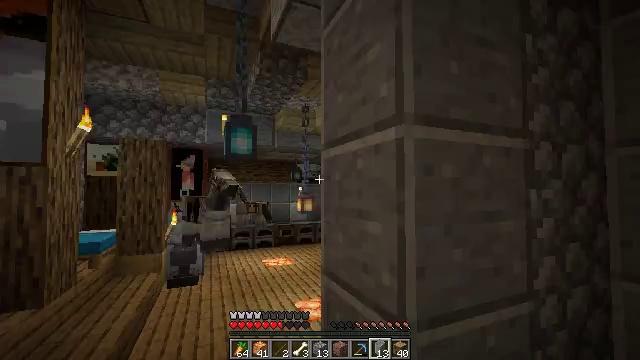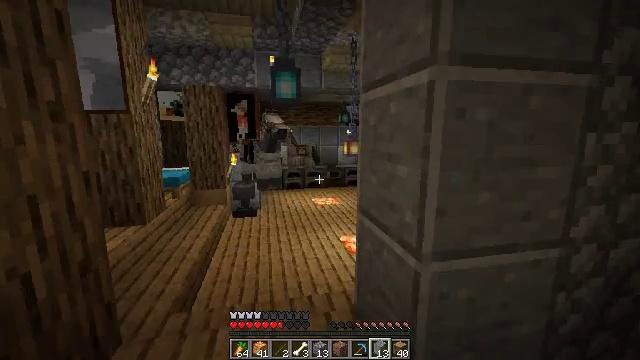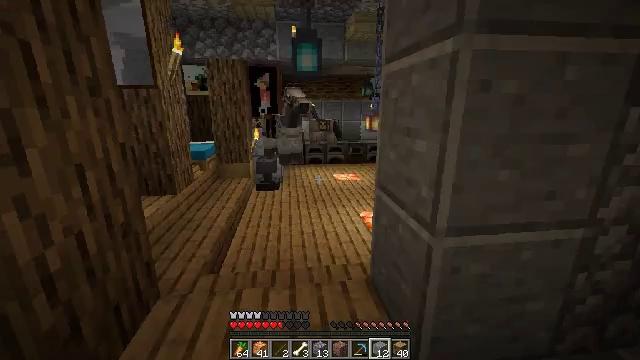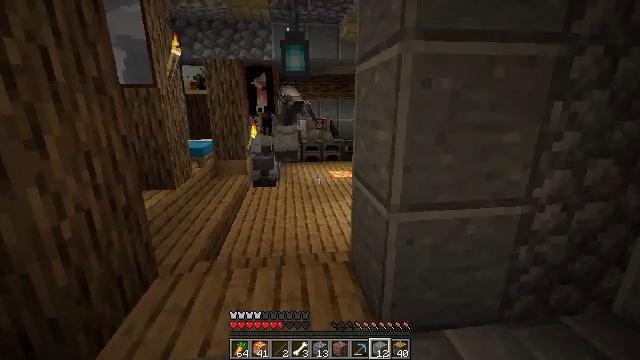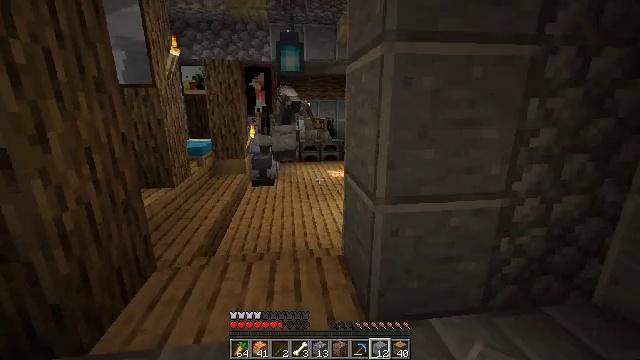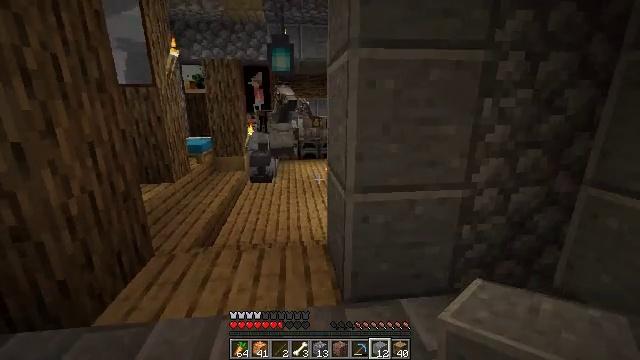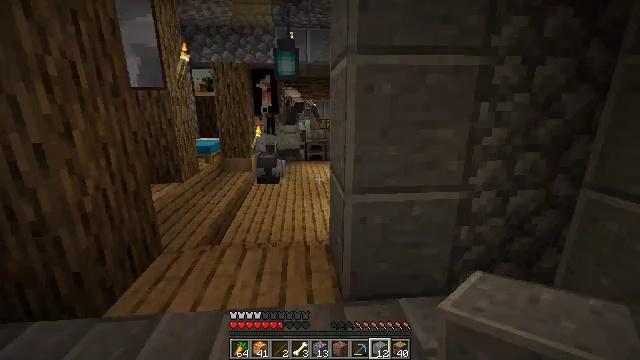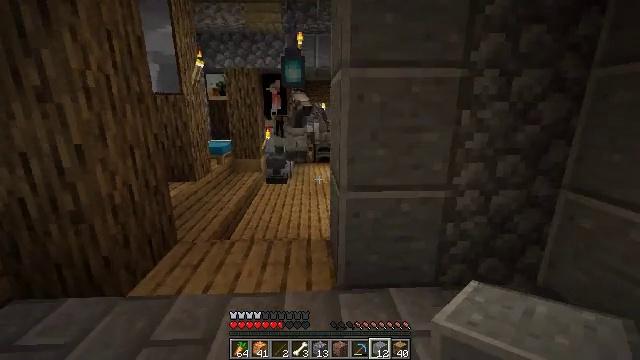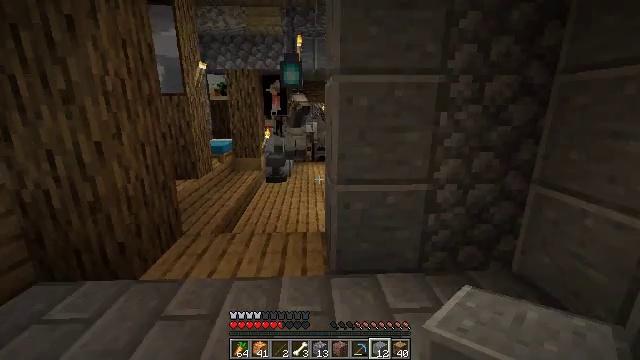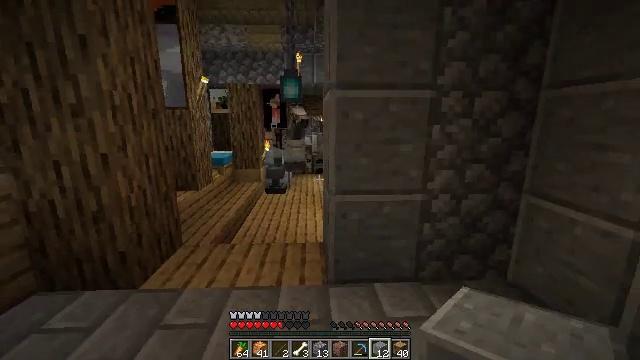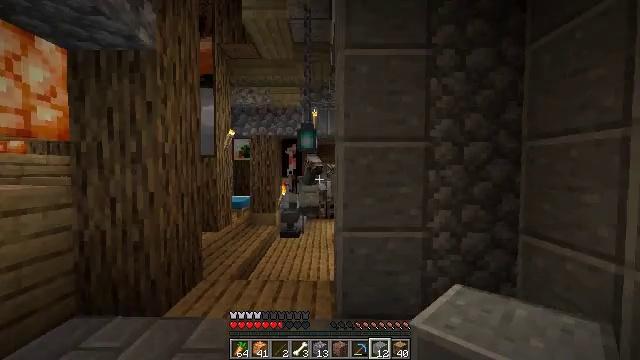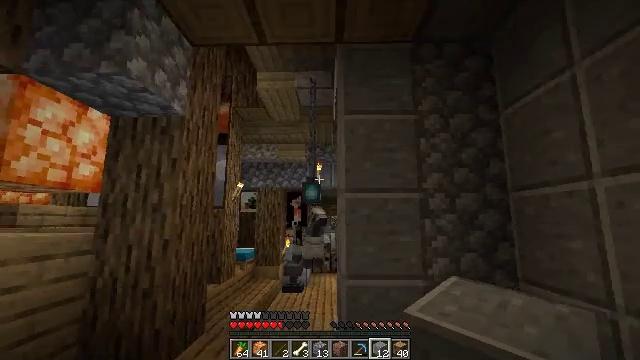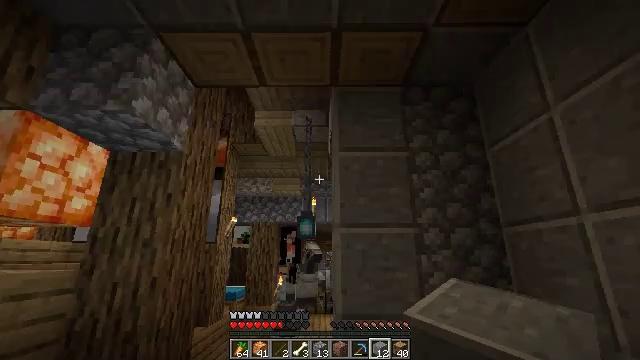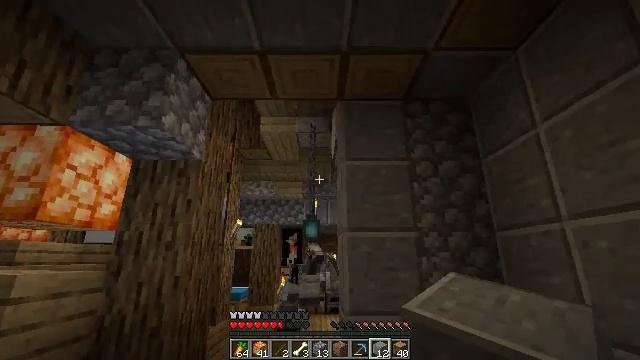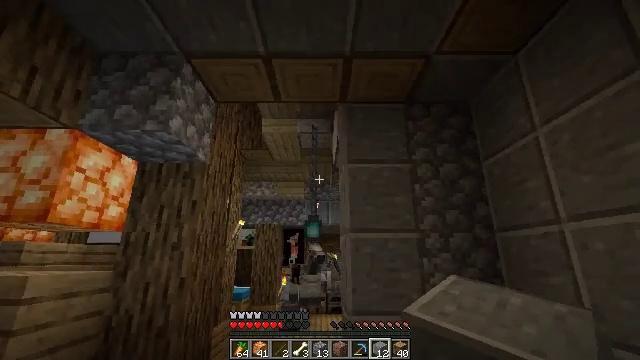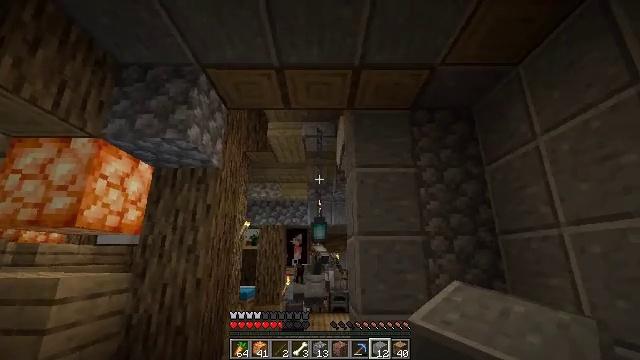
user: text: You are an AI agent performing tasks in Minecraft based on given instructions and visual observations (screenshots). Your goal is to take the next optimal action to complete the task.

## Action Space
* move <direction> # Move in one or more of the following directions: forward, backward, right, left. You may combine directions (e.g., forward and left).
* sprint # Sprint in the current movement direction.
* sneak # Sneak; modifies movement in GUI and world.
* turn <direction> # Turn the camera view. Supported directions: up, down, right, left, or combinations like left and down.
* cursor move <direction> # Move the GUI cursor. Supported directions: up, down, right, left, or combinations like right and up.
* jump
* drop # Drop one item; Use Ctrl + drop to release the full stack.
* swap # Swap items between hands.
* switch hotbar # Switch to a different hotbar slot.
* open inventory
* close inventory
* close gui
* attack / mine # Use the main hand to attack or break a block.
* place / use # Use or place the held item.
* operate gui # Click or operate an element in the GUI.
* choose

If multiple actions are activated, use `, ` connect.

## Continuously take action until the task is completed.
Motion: motion action
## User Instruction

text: Mine polished andesite from a structure.
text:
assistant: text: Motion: move back and move right, turn left and down
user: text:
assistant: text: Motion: move back and move right, turn left and down
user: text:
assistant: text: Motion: move back and move right
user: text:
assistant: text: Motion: move back and move right
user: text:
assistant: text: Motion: move back and move right
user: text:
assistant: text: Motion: move back, turn left
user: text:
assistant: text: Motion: move back, turn left
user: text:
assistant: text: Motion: move back
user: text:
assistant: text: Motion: move back, turn up
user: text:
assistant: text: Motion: move back, turn left and up
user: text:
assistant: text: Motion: move back, turn left and up
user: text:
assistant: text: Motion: move back and move left, turn right and up
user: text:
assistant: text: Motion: move back and move left
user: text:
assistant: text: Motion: move back and move left
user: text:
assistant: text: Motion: move back and move left
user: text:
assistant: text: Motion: move back and move left
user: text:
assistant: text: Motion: no_op
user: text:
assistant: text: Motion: move forward
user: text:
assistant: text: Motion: move forward
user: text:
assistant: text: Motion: no_op
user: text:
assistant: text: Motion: move forward
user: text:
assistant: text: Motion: move forward
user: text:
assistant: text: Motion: move forward
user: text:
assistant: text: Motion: move forward
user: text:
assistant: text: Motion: move forward
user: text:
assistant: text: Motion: move forward, turn up
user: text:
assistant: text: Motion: move forward
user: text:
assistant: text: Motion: move forward
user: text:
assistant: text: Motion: move forward
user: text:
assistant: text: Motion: move forward, turn left